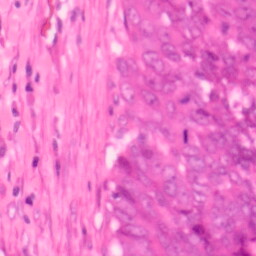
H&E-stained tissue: Colon